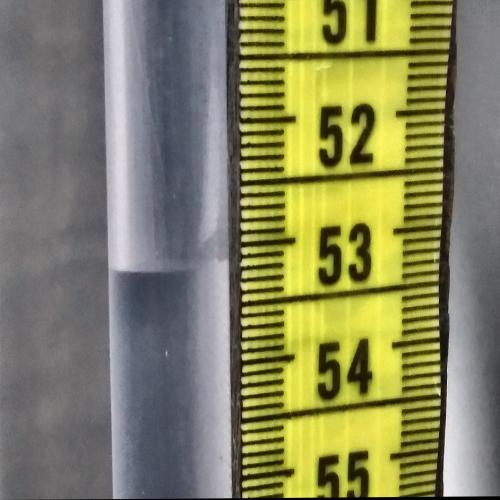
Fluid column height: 53.2 cm